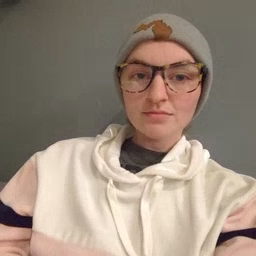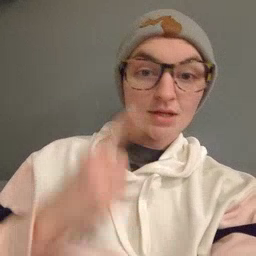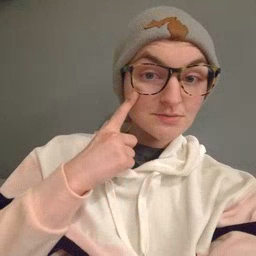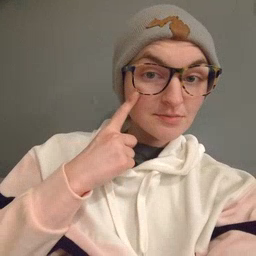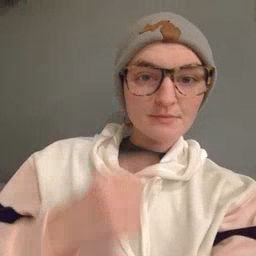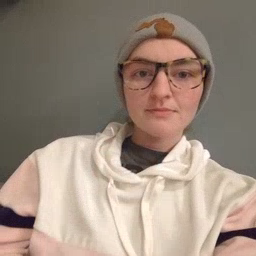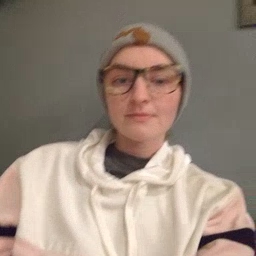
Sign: eye